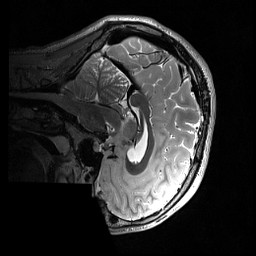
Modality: T2w
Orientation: sagittal
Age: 19
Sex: male
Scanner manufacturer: siemens
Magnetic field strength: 3 T
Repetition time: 3.2 s
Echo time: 0.566 s